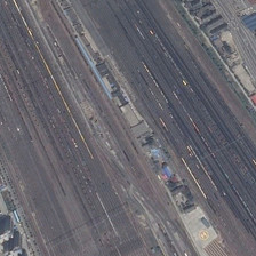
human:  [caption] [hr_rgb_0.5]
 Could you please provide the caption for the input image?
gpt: A lot of rooms are in the middle of many train tracks

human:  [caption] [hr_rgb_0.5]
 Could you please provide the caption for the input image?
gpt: A lot of rooms are in the middle of many train tracks

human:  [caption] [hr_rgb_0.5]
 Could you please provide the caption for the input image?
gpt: A lot of rooms are in the middle of many train tracks

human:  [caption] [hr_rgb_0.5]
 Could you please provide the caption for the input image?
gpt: A lot of rooms are in the middle of many train tracks

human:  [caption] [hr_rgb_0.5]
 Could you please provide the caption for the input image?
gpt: A lot of rooms are in the middle of many train tracks